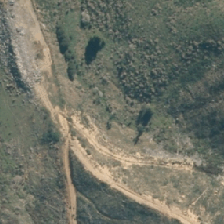
Land cover: grose_broom